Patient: sex F, age 59
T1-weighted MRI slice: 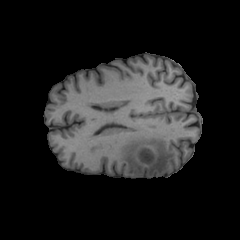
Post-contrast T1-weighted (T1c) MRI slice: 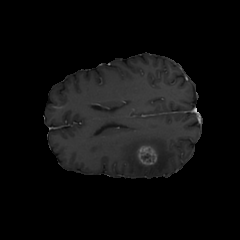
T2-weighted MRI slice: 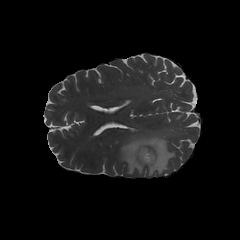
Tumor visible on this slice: yes
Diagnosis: Glioblastoma, IDH-wildtype
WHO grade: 4